Question: -
Consider UserLog Table as above. I save login or logout operation of users into this table. how can i retrieve Online users and Login Time?
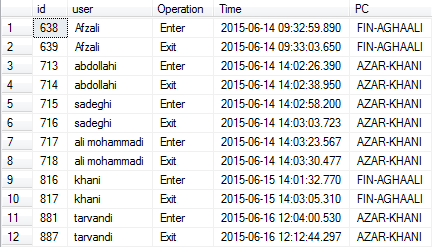
Answer: Something like this:
'''
select * from UserLog l1
where Operation = 'Enter' and
not exists(select * from UserLog l2
where l1.user = l2.user and
l2.Operation = 'Exit' and
l2.Time > l1.Time)
'''